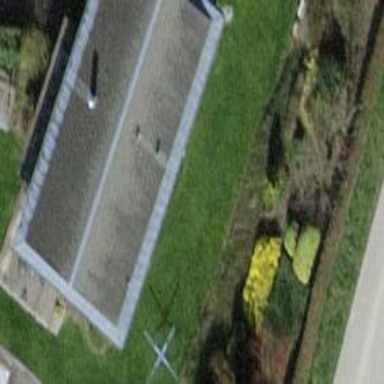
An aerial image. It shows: Detached building with gabled roof.